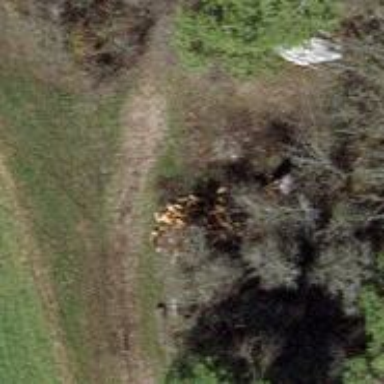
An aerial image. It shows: Brown bench.